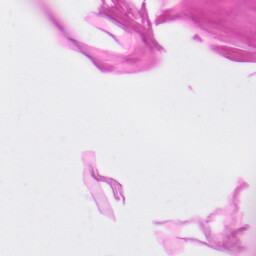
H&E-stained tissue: Skin